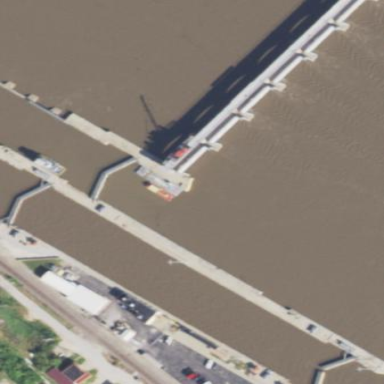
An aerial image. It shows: Lock on waterway.